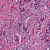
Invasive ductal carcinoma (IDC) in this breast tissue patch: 1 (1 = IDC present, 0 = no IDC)